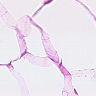
Metastatic tissue present: no